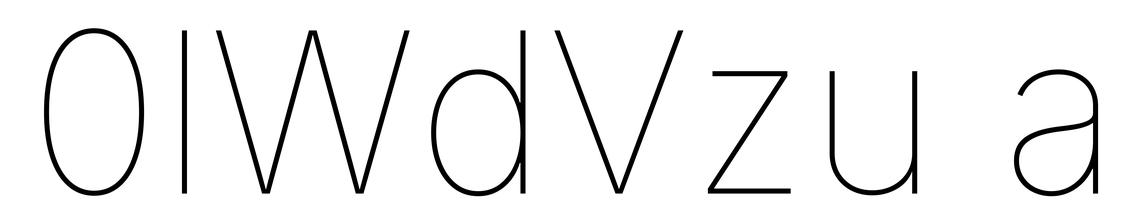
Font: Inter_Thin